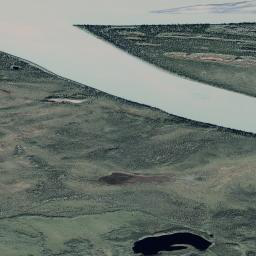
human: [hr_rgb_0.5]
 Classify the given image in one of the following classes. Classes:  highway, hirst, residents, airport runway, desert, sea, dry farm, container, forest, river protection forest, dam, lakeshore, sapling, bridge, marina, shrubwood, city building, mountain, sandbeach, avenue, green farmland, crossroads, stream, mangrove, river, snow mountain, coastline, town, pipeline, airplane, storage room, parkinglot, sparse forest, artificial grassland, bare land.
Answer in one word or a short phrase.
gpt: river